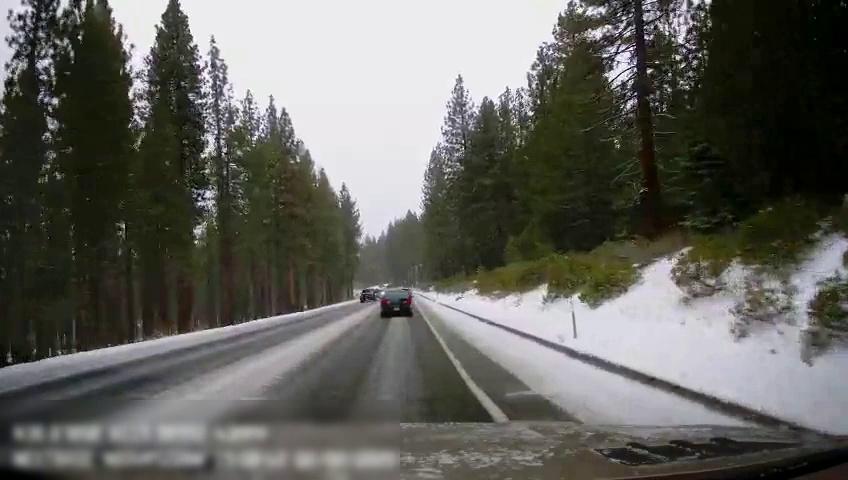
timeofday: Day
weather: Snowy
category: Drivable Space
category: Vehicles | SUV
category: Vehicles | SUV
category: Vehicles | Car
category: Vehicles | Car
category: Lanes | Current Lane